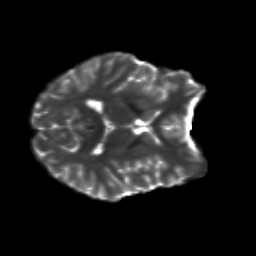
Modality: T2w
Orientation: axial
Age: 19
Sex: male
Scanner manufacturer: siemens
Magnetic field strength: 3 T
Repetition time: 8.8 s
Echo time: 0.085 s